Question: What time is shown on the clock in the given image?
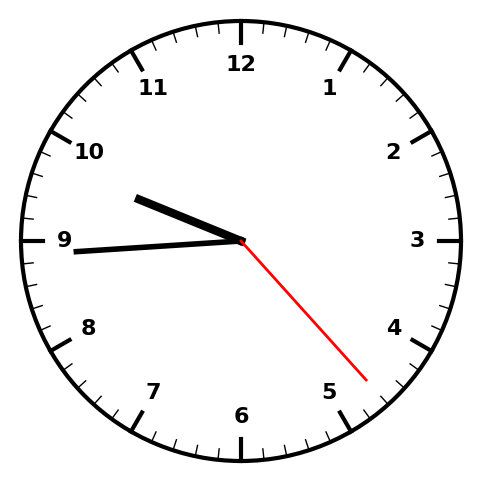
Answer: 09:44:23